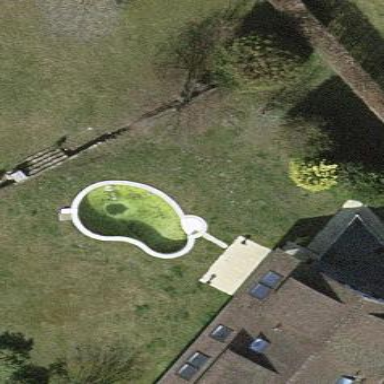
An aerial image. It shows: Swimming pool located in leisure land.